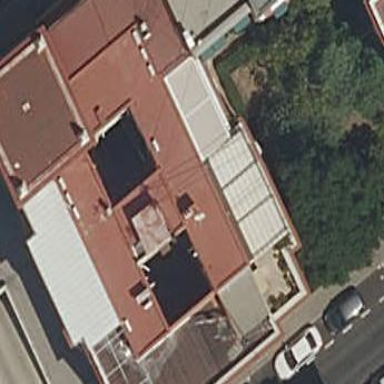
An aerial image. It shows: Part of building.